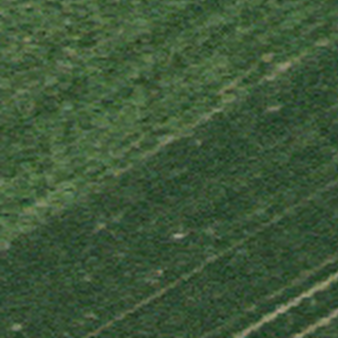
Label: other